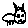
Label: cat